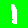
Digit: 1